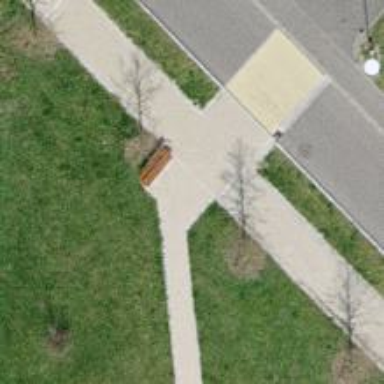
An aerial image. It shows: Pedestrian road.